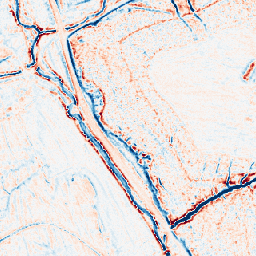
Category: edge_preserving
Decomposition family: bilateral
Decomposition parameters: d: 9
sigma_color: 150
sigma_space: 150
Upsampling method: nearest
Upsampling parameters: scale: 8
Upsampling scale: 8